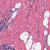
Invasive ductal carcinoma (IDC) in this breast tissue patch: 1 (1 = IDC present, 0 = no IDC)